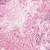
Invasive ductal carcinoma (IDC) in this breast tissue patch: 1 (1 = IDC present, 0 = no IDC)